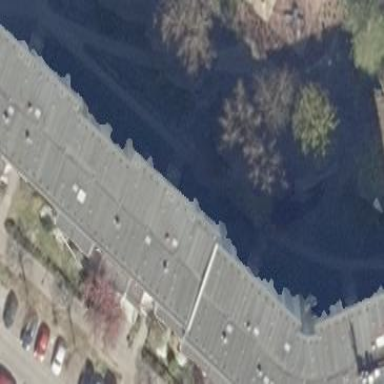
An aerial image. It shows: Apartment building with flat roof.